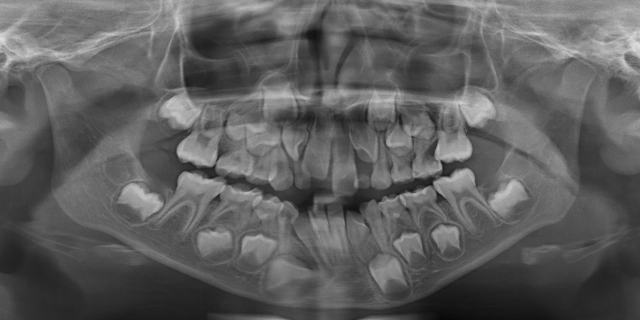
child